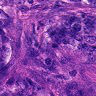
Metastatic tissue present: yes